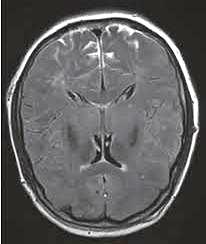
Label: notumor